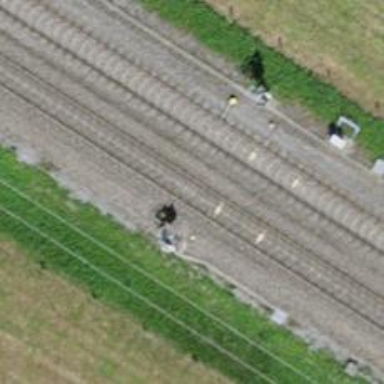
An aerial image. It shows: Railway signal.